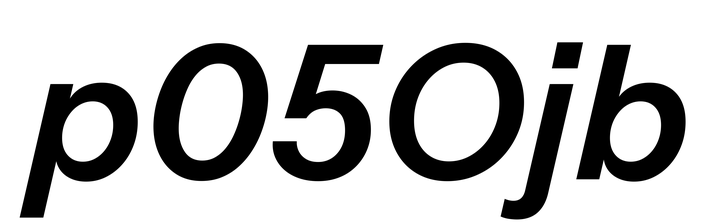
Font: InstrumentSans-Italic_SemiBold_Italic